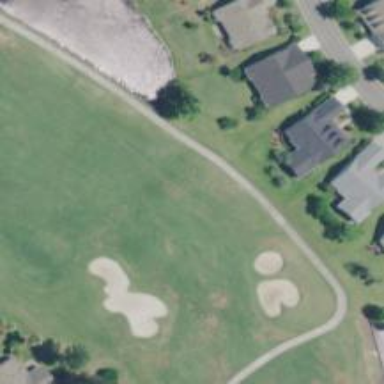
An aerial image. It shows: View of golf hole.